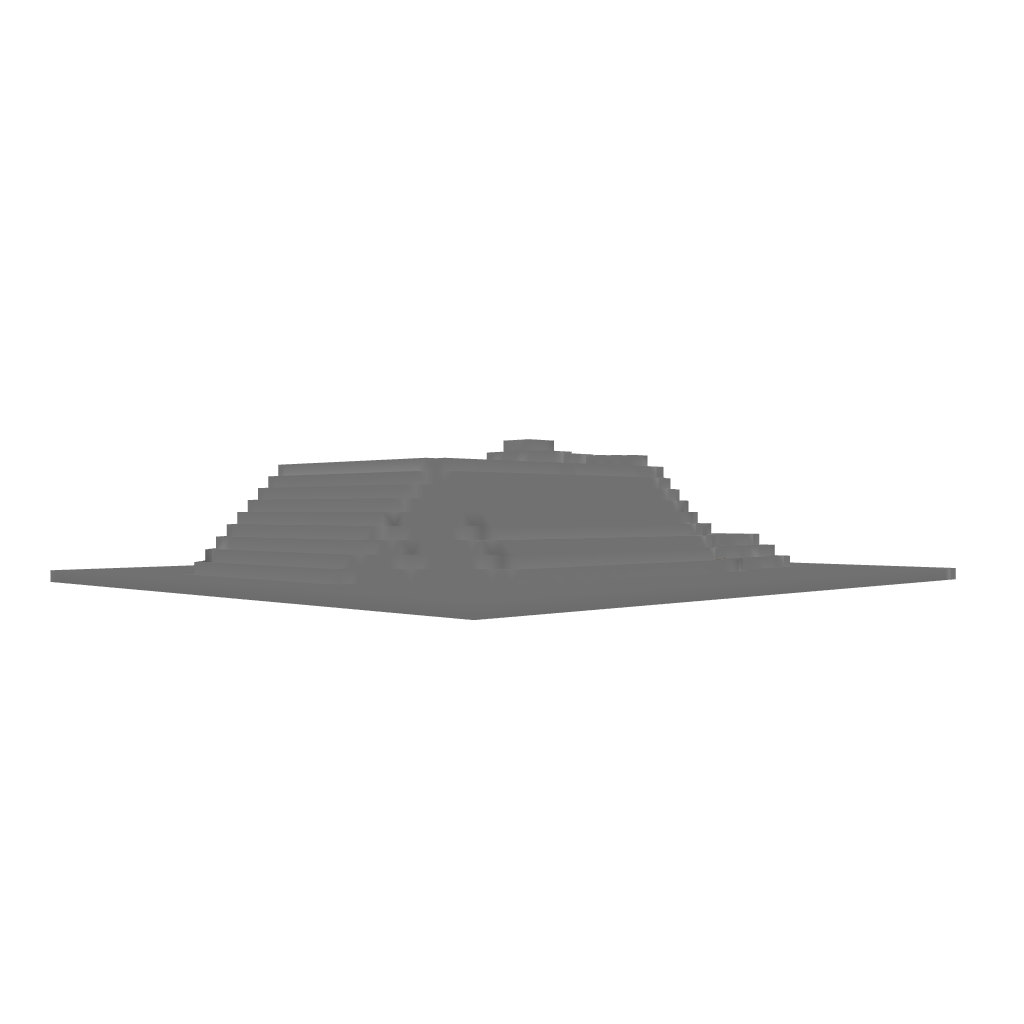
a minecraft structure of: The Bunker bad low quality